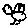
Label: bird